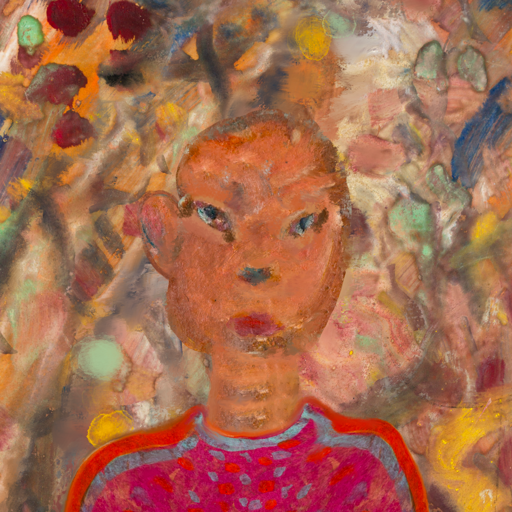
Background: Mother_And_Son_Mother, Head And Neck Front: Boggyland, Face Front: Boggyland, Bust: Sisters, Hair Front: Blank, Head Accessory: Blank, Second Necklace: Blank, Necklace: Blank, Baby: Blank